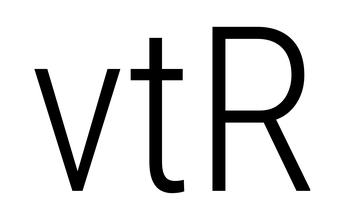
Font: Roboto_Condensed_Light